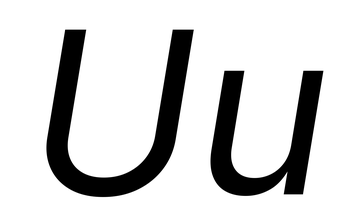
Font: Inter-Italic_Italic